Question: Why this code does not work correct? I searching .img attribute but style is not changing and always picture is visible.
HTML
'''
<script type="text/javascript">
function displayDate()
{
$('img[alt=image2]').css("display","none");
$('img[alt=image3]').css("display","none");
$('img[alt=image4]').css("display","none");
$('img[alt=image2]').css("visibility","visible");
$('img[alt=image3]').css("visibility","visible");
$('img[alt=image4]').css("visibility","visible");
}
</script>
'''
HTML
'''
<body OnLoad="displayDate()">
<img src="im.jpg" alt="image2"/>
<img src="im.jpg" alt="image3"/>
<img src="im.jpg" alt="image4"/>
</body>
'''
you can see error in chrome

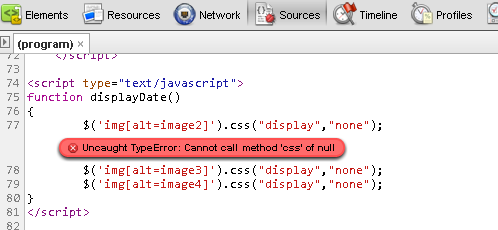
Answer: I think your problem is that you don't have the jQuery library included while you are using jQuery syntax. So try to include the jQuery library by adding this to the '<head>' of your page:
'''
<script src="//ajax.googleapis.com/ajax/libs/jquery/1.8.3/jquery.min.js"></script>
'''
The jQuery way to execute something on load is like this:
'''
$(function() {
// this code will execute on load
});
'''
The jQuery way to hide an element is like this:
'''
$('img[alt="image2"]').hide();
'''
To hide the images that have an 'alt' containing the word 'image' you can do this (other selector options can be found <URL>:
'''
$(function() {
$('img[alt*="image"]').hide();
});
'''
Instead of using the 'alt' attribute, an other option is to assign a class to the images, so you can select the images depending on their class:
'''
$(function() {
$('.myImageClassName').hide();
});
<img class="myImageClassName" />
'''
or to wrap them in a 'div' with a unique 'id':
'''
$(function() {
$('#myImageContainer img').hide();
});
<div id="myImageContainer">
<img />
<img />
<img />
</div>
'''